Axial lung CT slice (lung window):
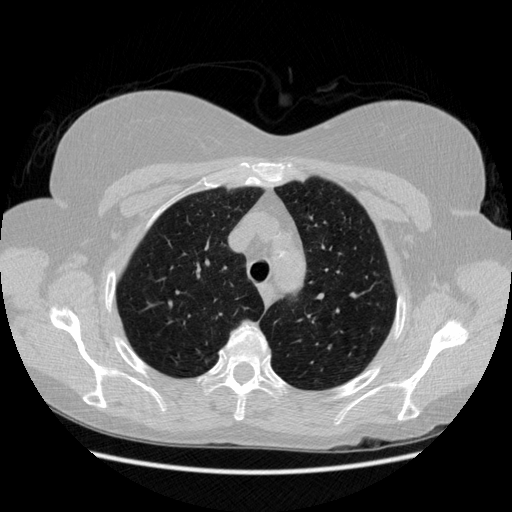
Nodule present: no